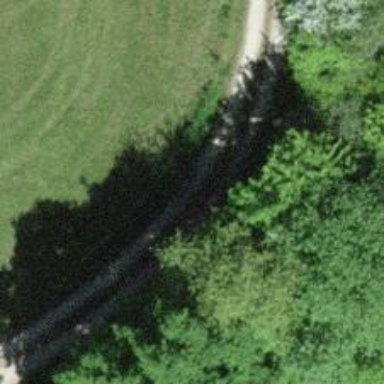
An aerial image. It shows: Track with grade2 tracktype.